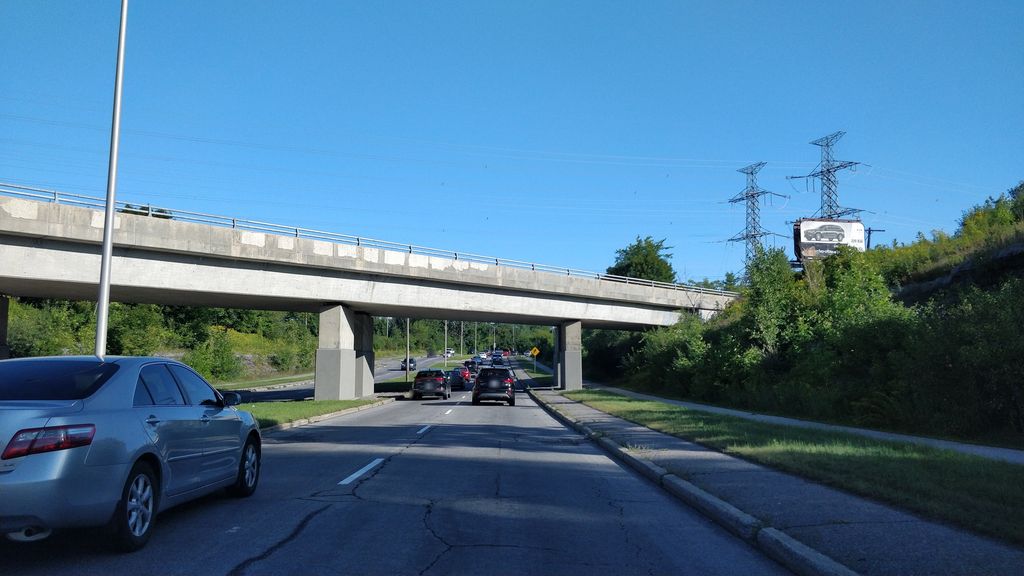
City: ottawa-gatineau